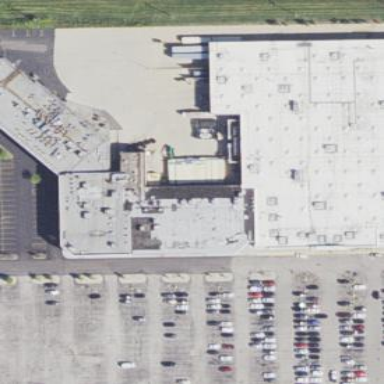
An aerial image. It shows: Retail building.